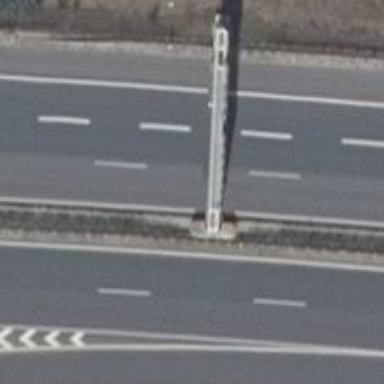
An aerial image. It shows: Bridge with gantry.